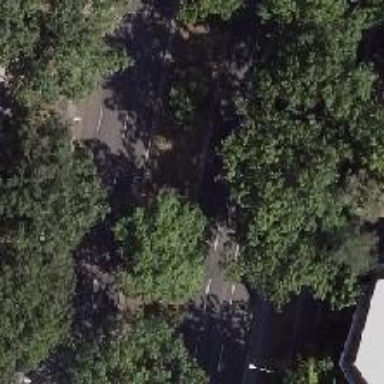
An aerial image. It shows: Secondary road with asphalt surface. There is parallel parking lane on the right side and cycle track on the right as well.